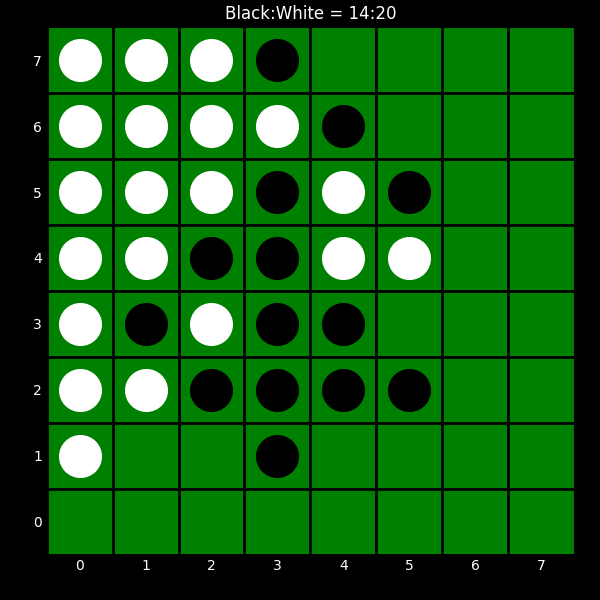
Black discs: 14
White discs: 20